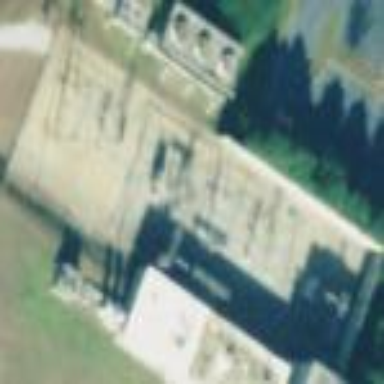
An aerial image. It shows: Industrial power substation enclosed by fence.